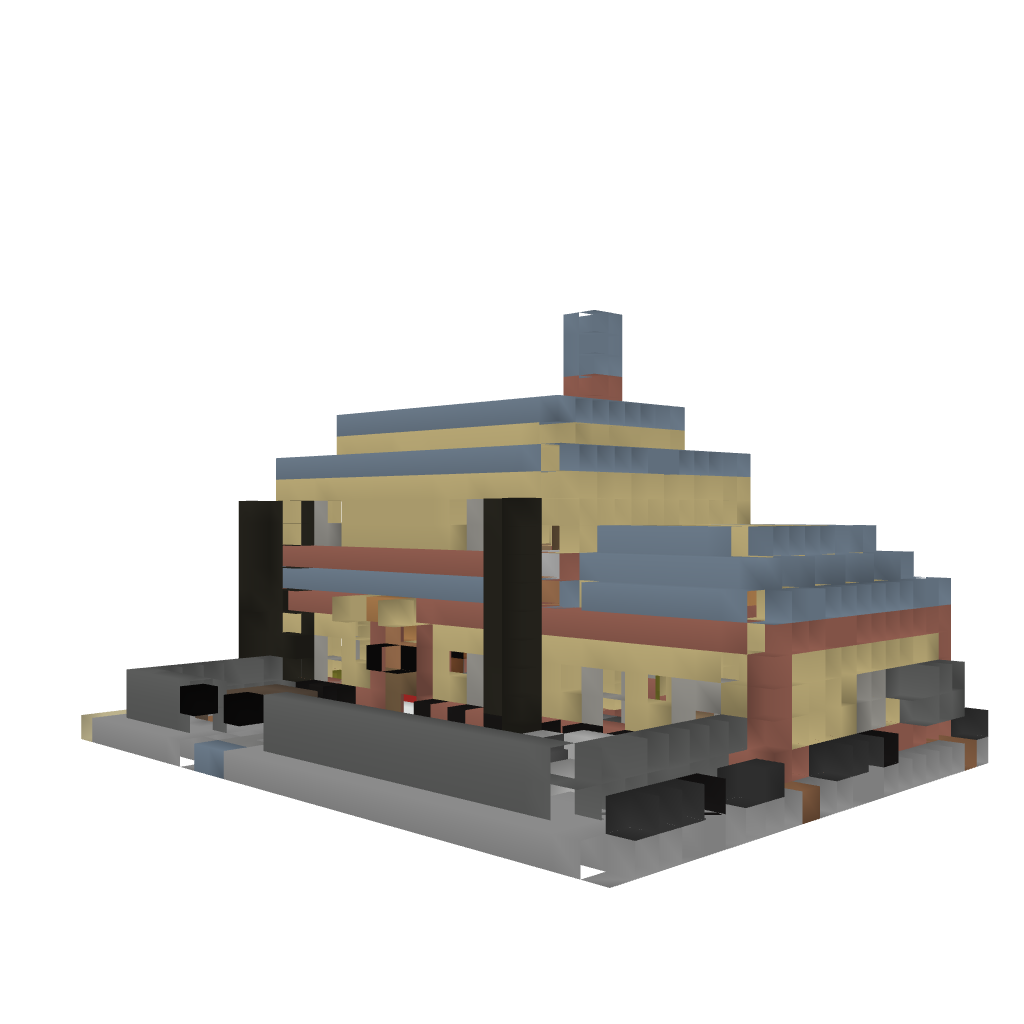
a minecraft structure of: Country House